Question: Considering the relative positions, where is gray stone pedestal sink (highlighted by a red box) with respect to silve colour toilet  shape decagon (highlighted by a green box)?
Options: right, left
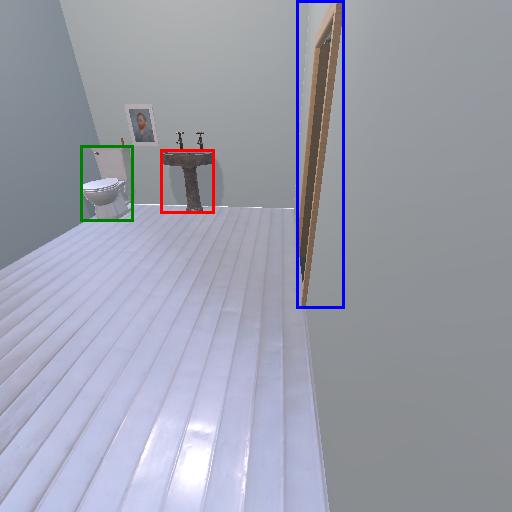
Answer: right